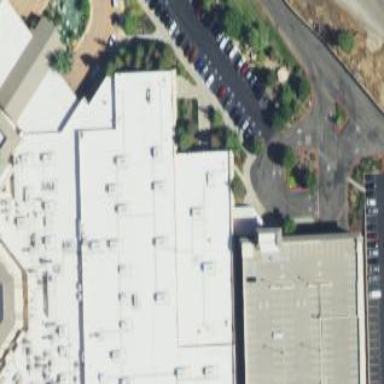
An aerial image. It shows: Casino building.